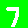
Digit: 7